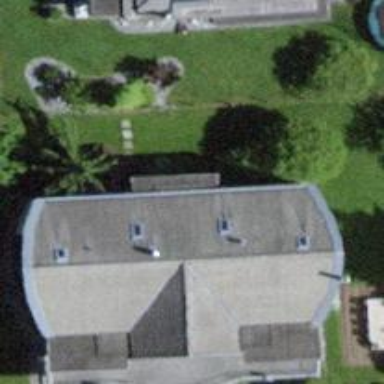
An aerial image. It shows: Detached building.